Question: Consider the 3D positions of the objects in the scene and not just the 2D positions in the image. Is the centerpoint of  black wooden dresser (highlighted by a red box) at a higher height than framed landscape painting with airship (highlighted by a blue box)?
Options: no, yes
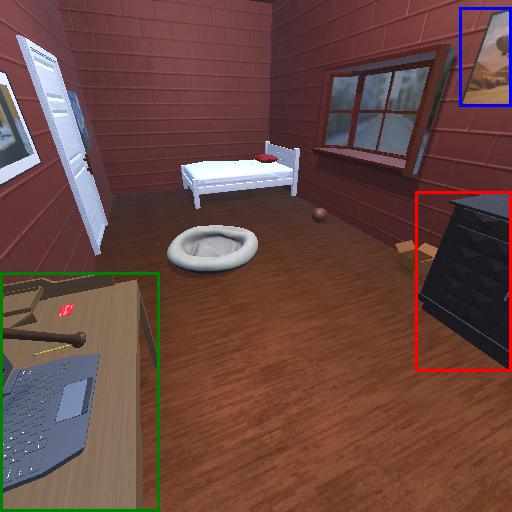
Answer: no